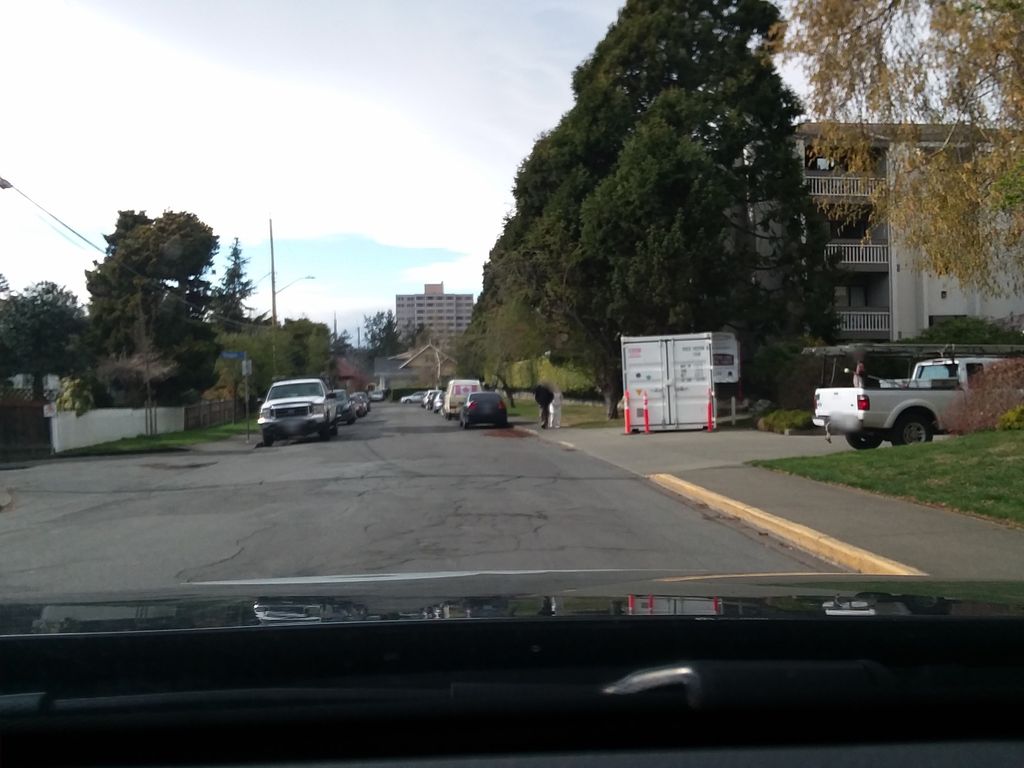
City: victoria